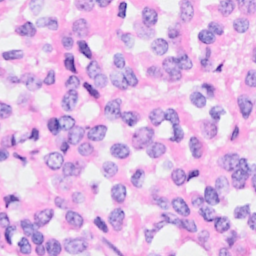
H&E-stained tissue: Breast